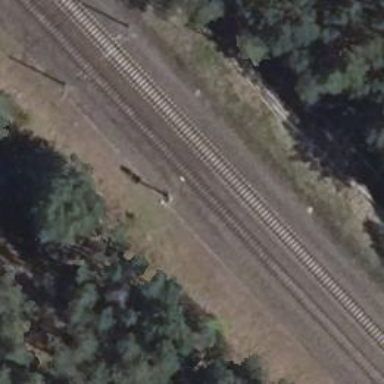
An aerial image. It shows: Railway signal.